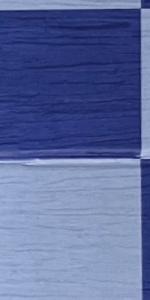
Label: Empty